八年级 · 解析几何
如图, 在平面直角坐标系中, 直线 $y=k x+b$ 经过点 $A(-30,0)$ 和点 $B(0,15)$,直线 $y=x+5$ 与直线 $y=k x+b$ 相交于点 $P$, 与 $y$ 轴交于点 $C$.

(1) 求直线 $y=k x+b$ 的解析式;

(2) 求 $\triangle \mathrm{PBC}$ 的面积;

(3) 在直线 $y=x+5$ 上是否存在一点 $Q$ 使得三角形 $Q B C$ 面积等于 $\triangle \mathrm{PBC}$ 的面积的一半?若存在, 请求出点 $Q$ 坐标.
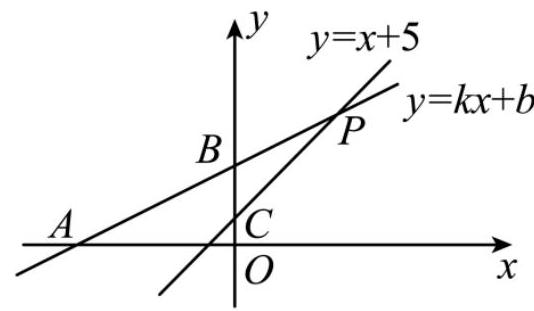
答案: 解: (1) 将点 $A(-30,0) 、 B(0,15)$ 代入 $y=k x+b$ 得, $\left\{\begin{array}{l}-30 k+b=0 \\ b=15\end{array}\right.$, 解得: $\left\{\begin{array}{l}k=\frac{1}{2} \\ b=15\end{array}\right.$,

$\therefore$ 直线 $y=k x+b$ 的解析式为 $y=\frac{1}{2} x+15$.

(2) 联立两直线解析式成方程组,

$\left\{\begin{array}{l}y=\frac{1}{2} x+15 \\ y=x+5\end{array}\right.$, 解得: $\left\{\begin{array}{l}x=20 \\ y=25\end{array}\right.$,

$\therefore$ 点 $P$ 的坐标为 $(20,25)$.

当 $x=0$ 时, $y=x+5=5$,

$\therefore$ 点 $C$ 的坐标为 $(0,5)$,

$\therefore B C=15-5=10$,

$\therefore S_{\triangle P B C}=\frac{1}{2} B C \cdot x_{P}=\frac{1}{2} \times 10 \times 20=100$;

(3) 存在, $\because$ 三角形 $\mathrm{QBC}$ 面积等于 $\triangle \mathrm{PBC}$ 的面积的一半,

$\therefore S_{\triangle Q B C}=\frac{1}{2} \times 100=50$,
设 $Q$ 点坐标为 $(t, t+5)$,

则 $S_{\triangle Q B C}=\frac{1}{2} B C \cdot|t|=50$, 即 $\frac{1}{2} \times 10 \times|t|=50$,

解得 $t= \pm 10$,

$\therefore Q$ 点的坐标为 $(10,15)$ 或 $(-10,-5)$.